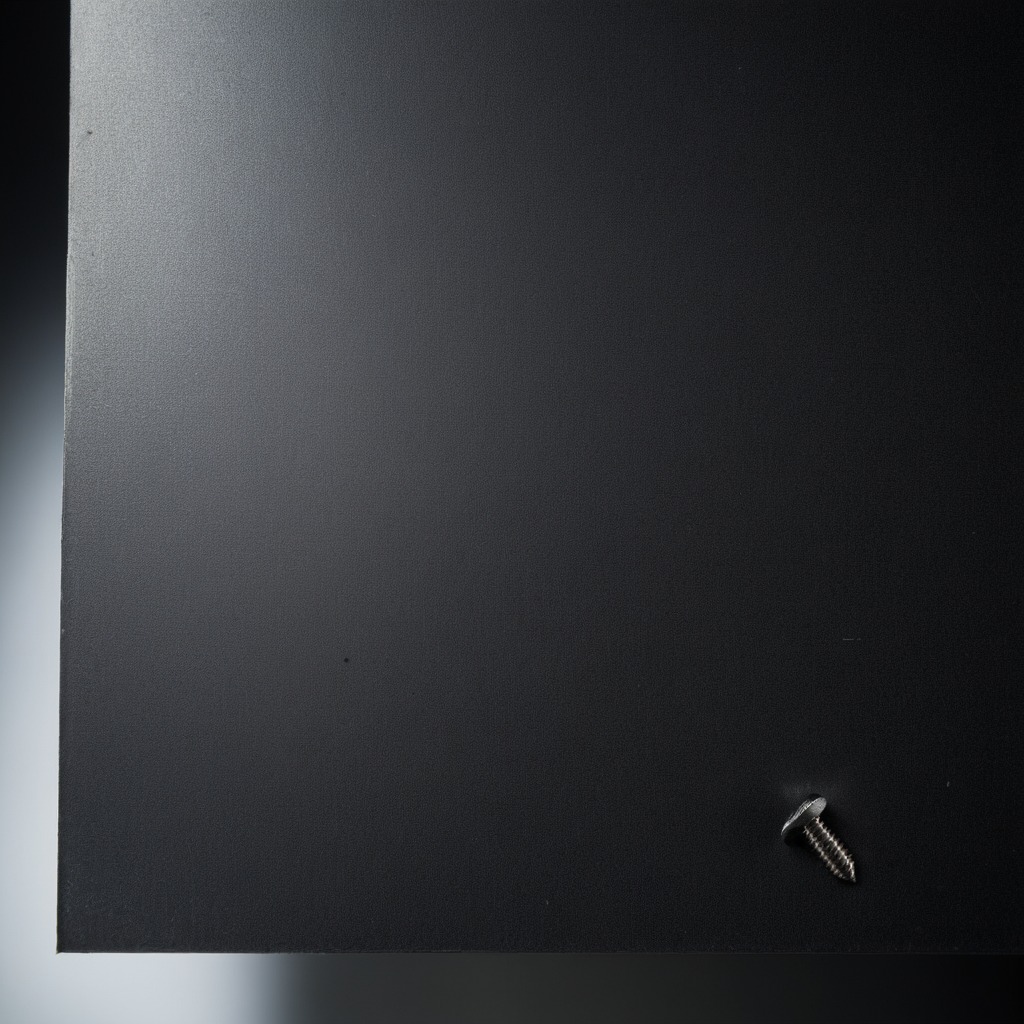
A metal screw is lying on a clean granite tabletop covered with a black rubber mat inside a workshop under bright overhead lighting crisp shadows high clarity worn but beneath the mat